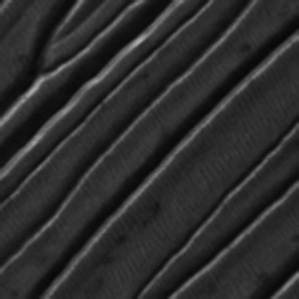
Label: frost